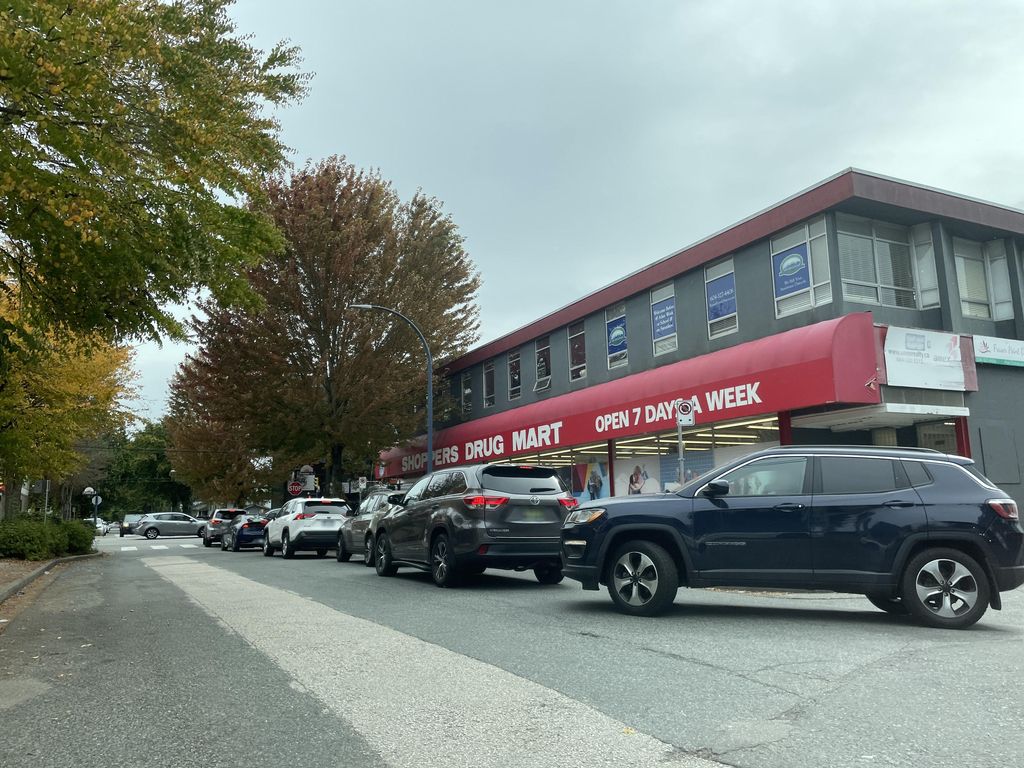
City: vancouver